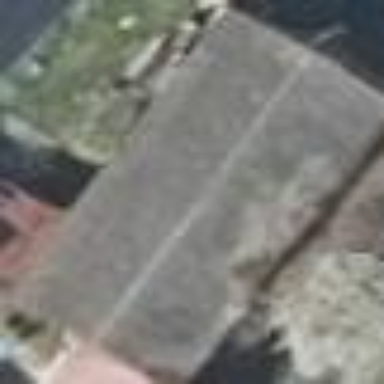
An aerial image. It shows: Building with gabled roof. The roof is grey in color and oriented along the building.